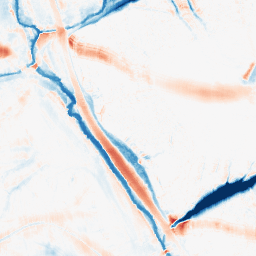
Category: morphological
Decomposition family: morphological_ellipse
Decomposition parameters: operation: average
width: 30
height: 20
Upsampling method: sinc_hamming
Upsampling parameters: scale: 2
kernel_size: 16
Upsampling scale: 2